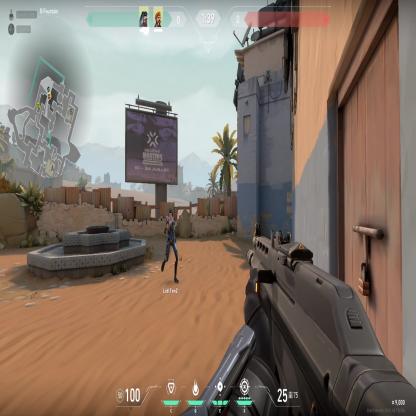
Label: teammate